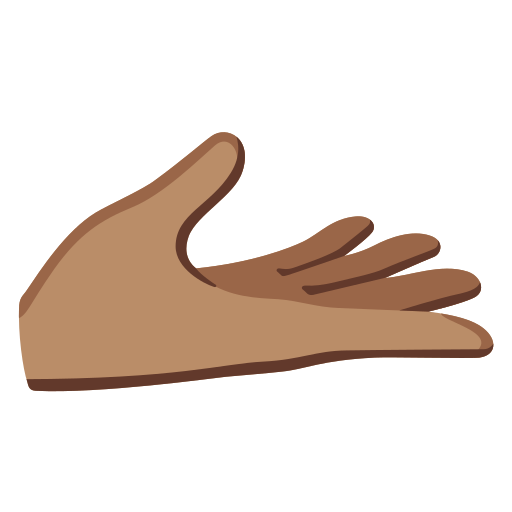
Emoji: 🫴🏽